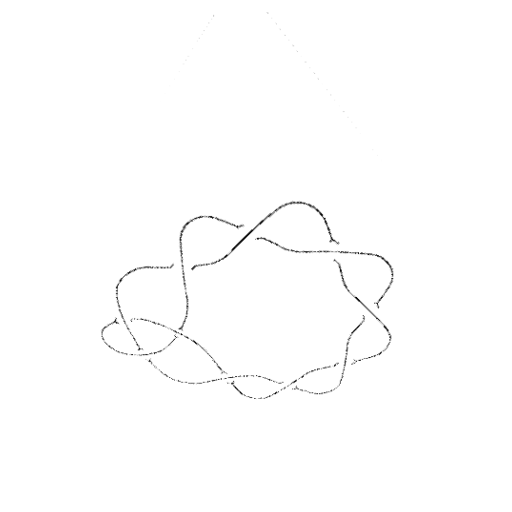
Crossing number: 10